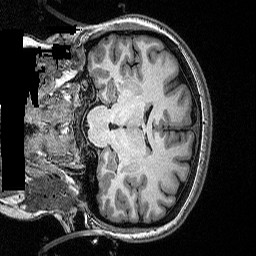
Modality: T1w
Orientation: coronal
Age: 26
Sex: female
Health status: healthy
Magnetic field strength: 3 T
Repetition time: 2.53 s
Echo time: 0.00331 s